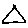
Label: triangle